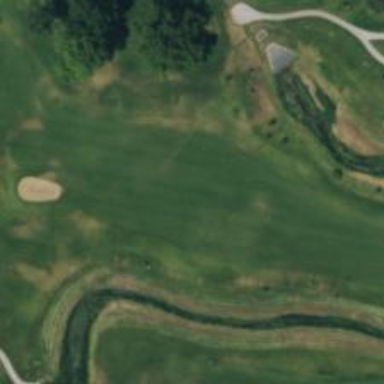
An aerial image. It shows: View of golf hole.